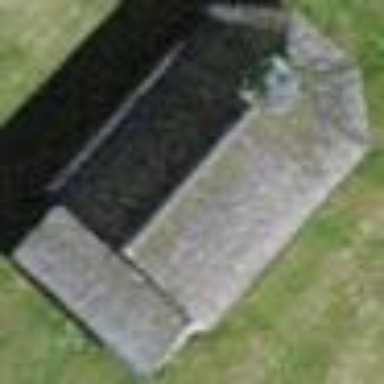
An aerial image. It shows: Chapel that serves as place of worship.